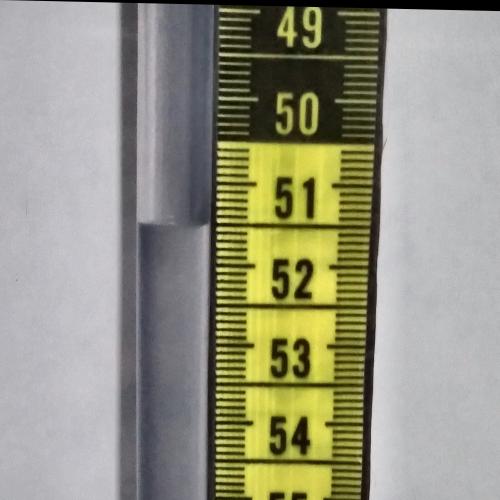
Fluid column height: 51.5 cm